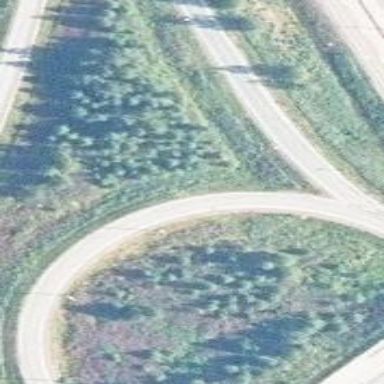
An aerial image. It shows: Trunk link highway.